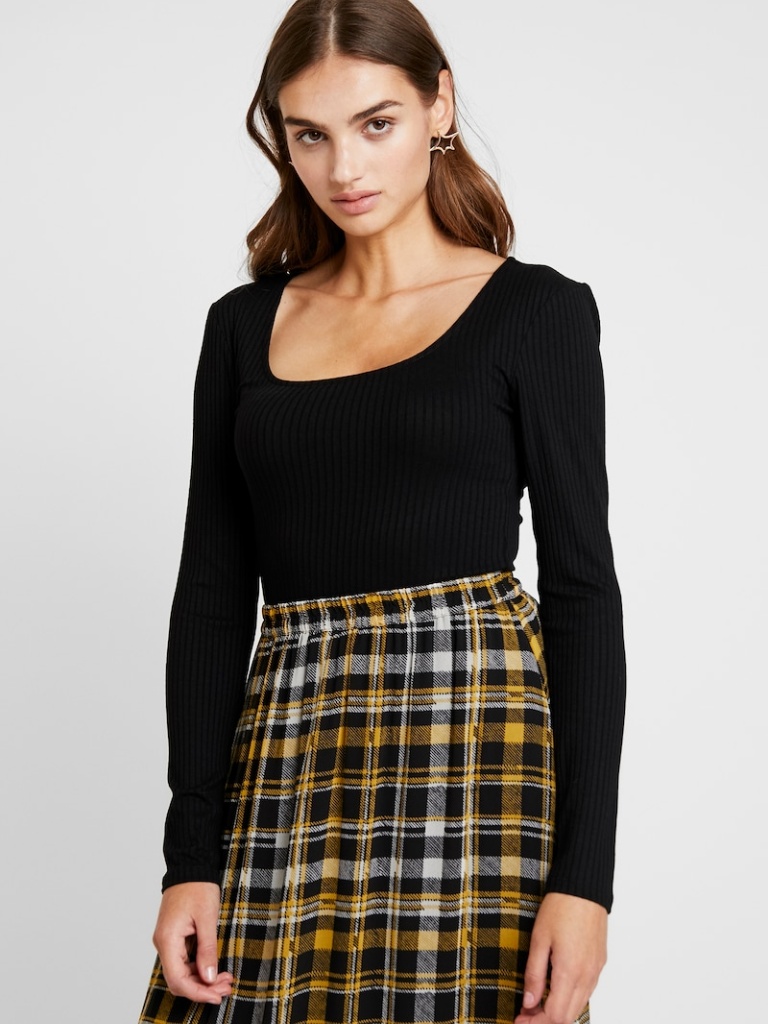
knit tight a long-sleeved with the sleeves down hip length Fully Tucked in square top